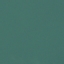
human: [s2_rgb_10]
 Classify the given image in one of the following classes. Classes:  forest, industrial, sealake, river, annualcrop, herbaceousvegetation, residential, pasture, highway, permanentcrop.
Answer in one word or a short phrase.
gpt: SeaLake